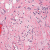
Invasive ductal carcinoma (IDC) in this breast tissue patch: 1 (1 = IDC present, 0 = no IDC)